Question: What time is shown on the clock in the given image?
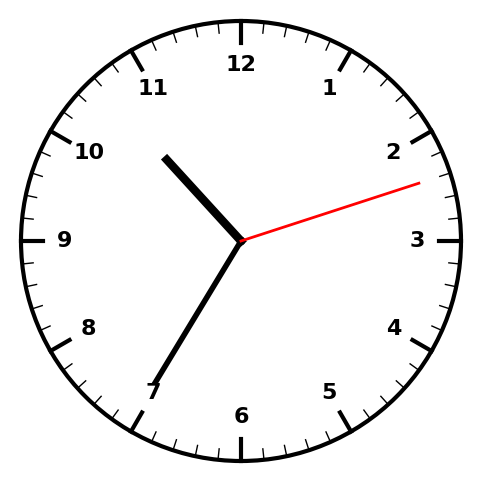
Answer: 10:35:12